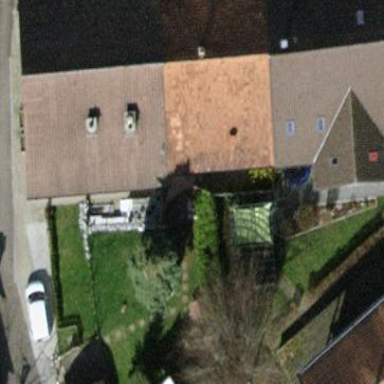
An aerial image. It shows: Terrace building with gabled roof.